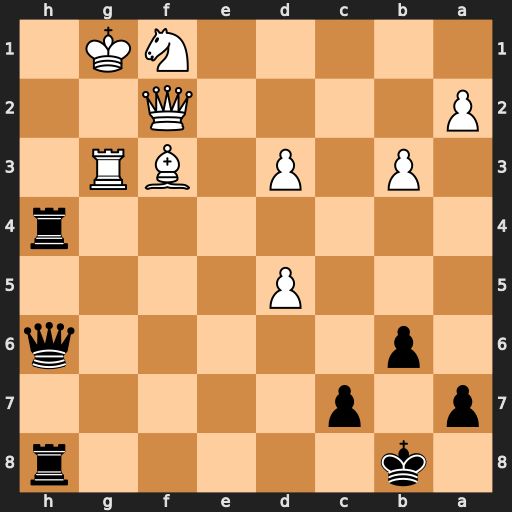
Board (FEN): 1k5r/p1p5/1p5q/3P4/7r/1P1P1BR1/P4Q2/5NK1
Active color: b
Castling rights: -
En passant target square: -
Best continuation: Rh1+ Kg2 Qh2+ Nxh2 R8xh2#